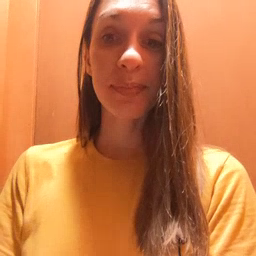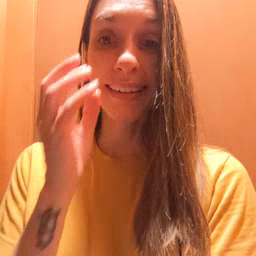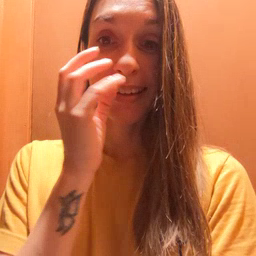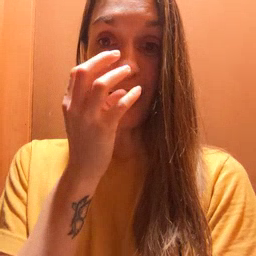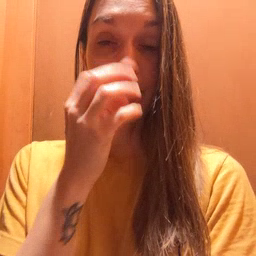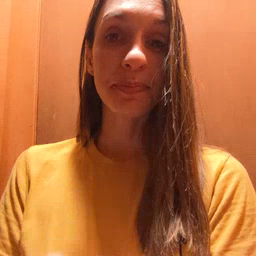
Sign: clown